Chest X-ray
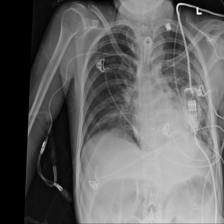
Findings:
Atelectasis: negative
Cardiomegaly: negative
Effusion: negative
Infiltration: positive
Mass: negative
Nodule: negative
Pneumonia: negative
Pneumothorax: negative
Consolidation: negative
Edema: negative
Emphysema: negative
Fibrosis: negative
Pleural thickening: negative
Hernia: negative